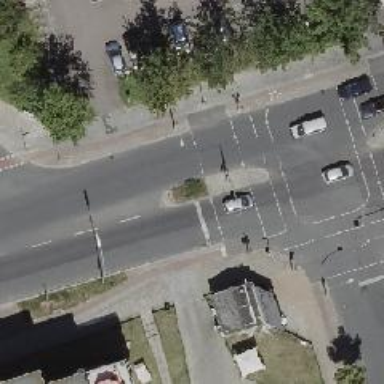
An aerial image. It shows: Road with traffic signals.